Question: I am using pager sliding tab strip : <URL>
'''
@Override
protected void onCreate(Bundle savedInstanceState) {
pager = (ViewPager) findViewById(R.id.pager);
pager.setAdapter(new MyPagerAdapter(getSupportFragmentManager()));
tabs = (PagerSlidingTabStrip) findViewById(R.id.tabs);
tabs.setViewPager(pager);
}
'''
'''
public class MyPagerAdapter extends FragmentPagerAdapter {
public MyPagerAdapter(FragmentManager fm) {
super(fm);
}
@Override
public CharSequence getPageTitle(int position) {
return (position == 0)? "Users" : "Chats" ;
}
@Override
public int getCount() {
return 2;
}
@Override
public Fragment getItem(int position) {
return (position == 0)? new RandomsFragment() : new ChatsFragment() ;
}
@Override
public long getItemId(int position) {
return position;
}
}
'''
'''
<com.astuetz.PagerSlidingTabStrip
android:id="@+id/tabs"
android:layout_width="match_parent"
android:layout_height="48dip"
app:pstsIndicatorColor="#0B0B16"
app:pstsShouldExpand="true" />
<FrameLayout
android:id="@+id/container"
android:layout_width="match_parent"
android:layout_height="match_parent" />
<android.support.v4.view.ViewPager
xmlns:android="http://schemas.android.com/apk/res/android"
android:id="@+id/pager"
android:layout_width="match_parent"
android:layout_height="wrap_content"
android:layout_below="@+id/tabs">
</android.support.v4.view.ViewPager>
'''
Everything is working fine with at above code.But I need to listen tab changes,for achive this I changed my 'onCreate' method to this:
'''
@Override
protected void onCreate(Bundle savedInstanceState) {
pager = (ViewPager) findViewById(R.id.pager);
pager.setAdapter(new MyPagerAdapter(getSupportFragmentManager()));
tabs = (PagerSlidingTabStrip) findViewById(R.id.tabs);
tabs.setViewPager(pager);
pager.setOnPageChangeListener(new OnPageChangeListener() {
public void onPageScrollStateChanged(int state) {}
public void onPageScrolled(int position, float positionOffset, int positionOffsetPixels) {}
public void onPageSelected(int position) {
Log.w("Tab Selected","Position:"+position);
}
});
}
'''
With this code my code is working but tab indicator is not moving.

I am in chats tab but indicator is still on the users tab.How can i fix this ? If I don't use 'setOnPageChangeListener' it is moving.
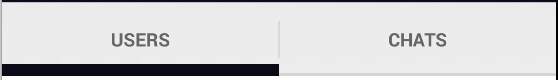
Answer: the problem is 'pager.setOnPageChangeListener(new OnPageChangeListener())' because the tabs itself are set as OnPageChangeListener.
Do that 'tabs.setOnPageChangeListener(new OnPageChangeListener() ... )'